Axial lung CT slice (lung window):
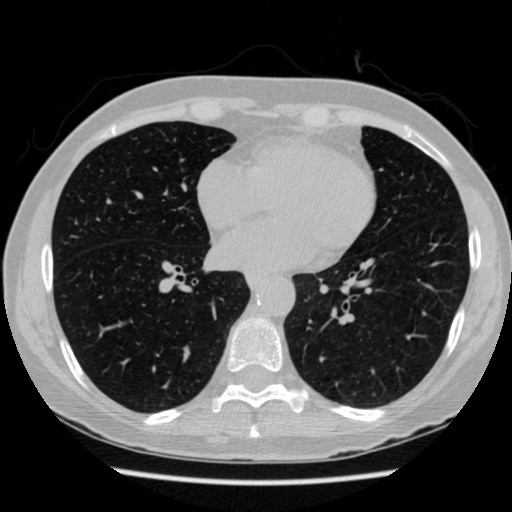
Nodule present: no